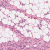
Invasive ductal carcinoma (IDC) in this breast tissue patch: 1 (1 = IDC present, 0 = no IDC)